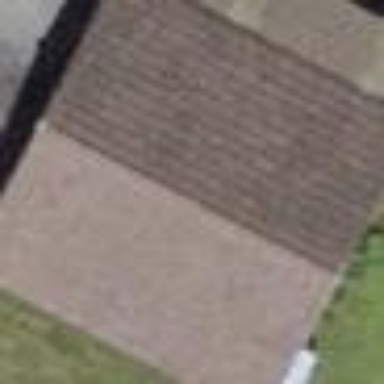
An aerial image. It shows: Garage.